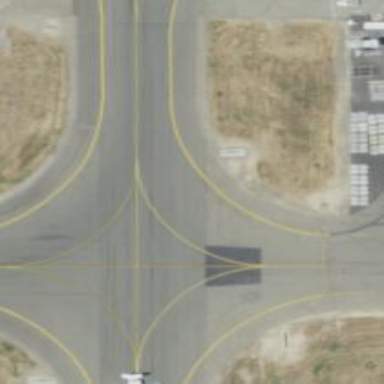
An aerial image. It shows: Image of taxiway at airport.